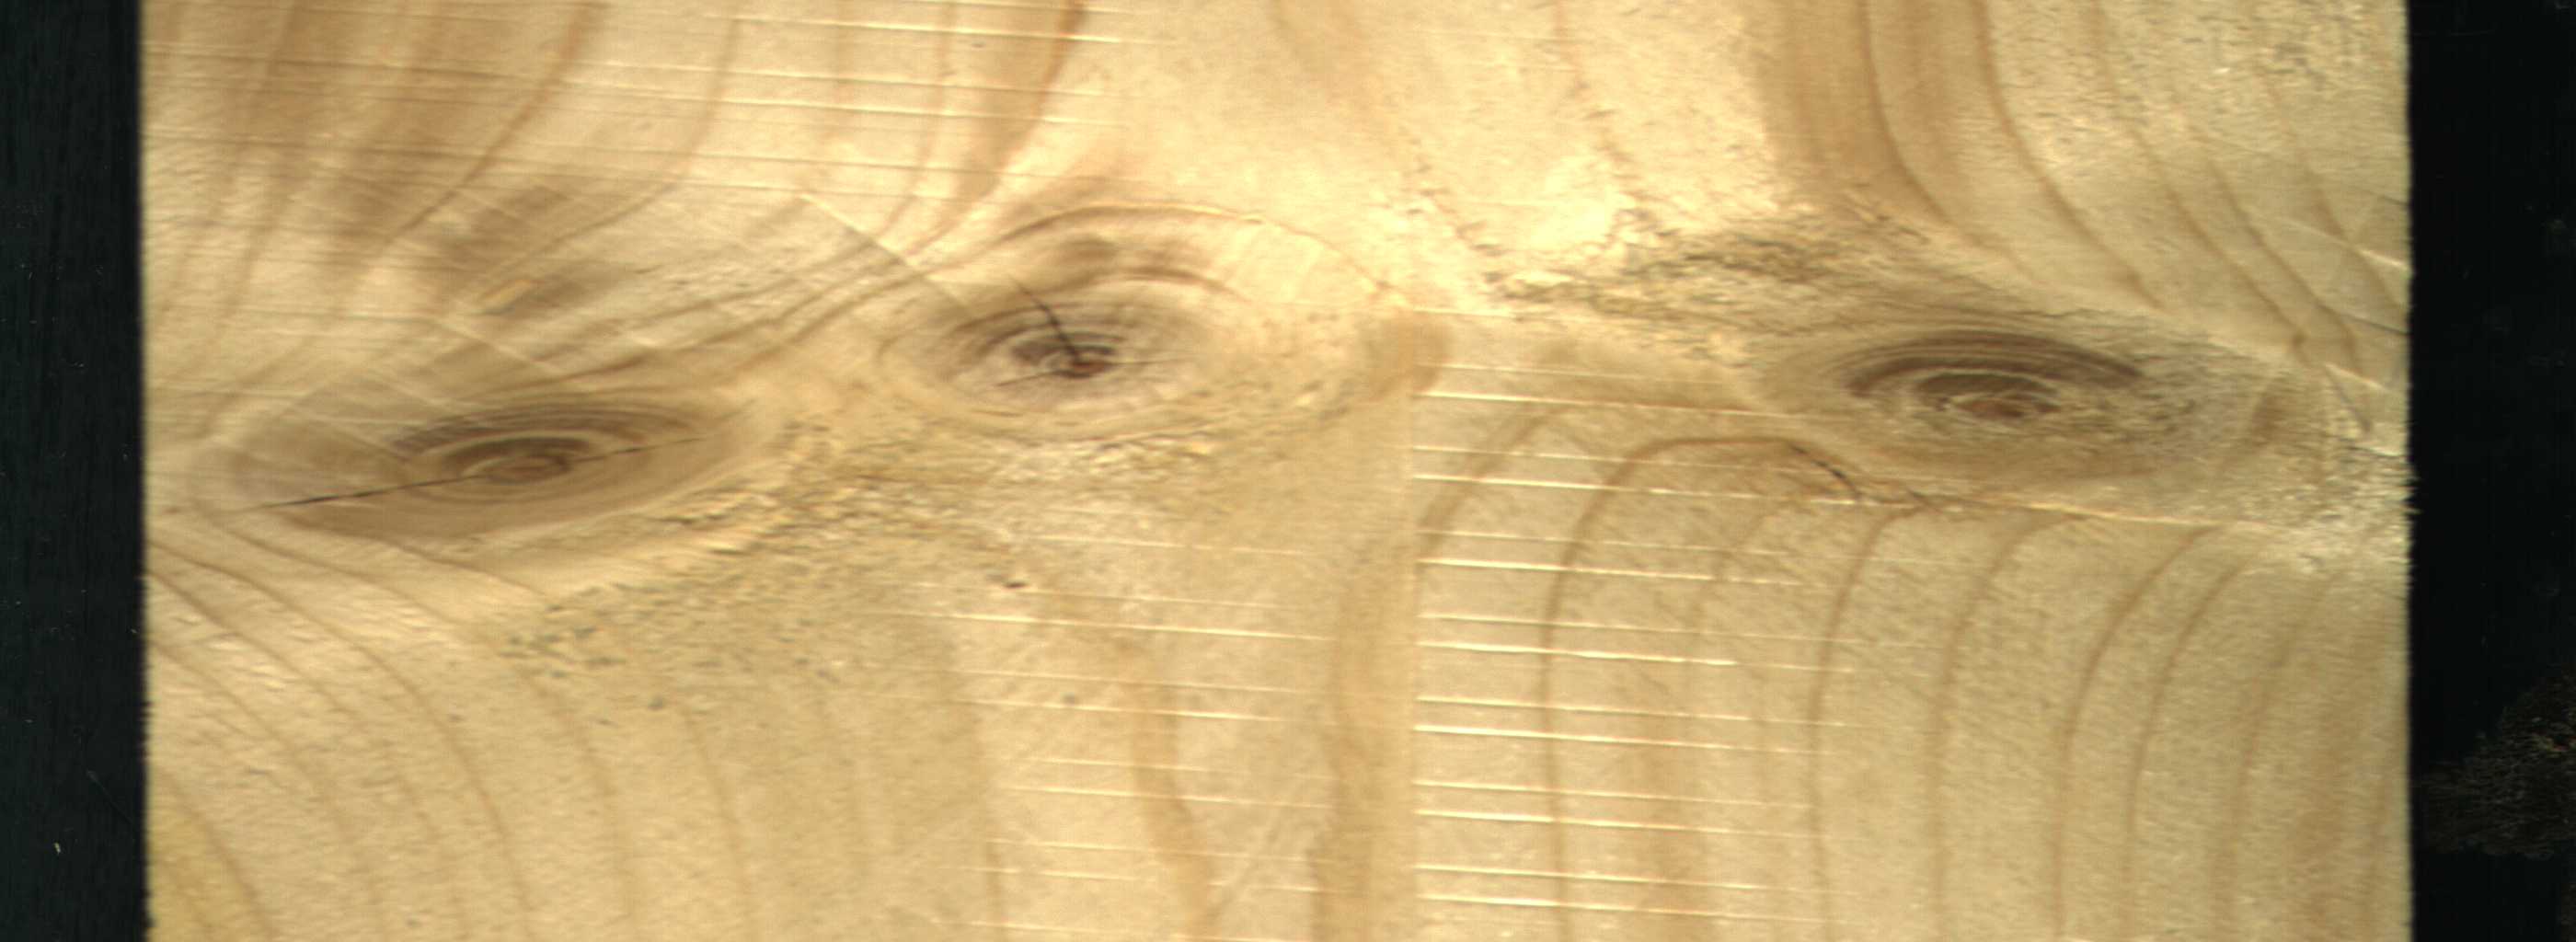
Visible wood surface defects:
knot_with_crack
knot_with_crack
Live_Knot